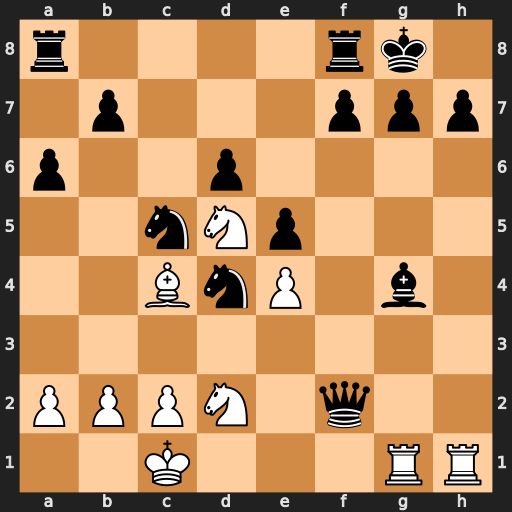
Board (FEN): r4rk1/1p3ppp/p2p4/2nNp3/2BnP1b1/8/PPPN1q2/2K3RR
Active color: w
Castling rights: -
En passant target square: -
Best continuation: Ne7+ Kh8 Rxh7+ Kxh7 Rh1+ Qh4 Rxh4+ Bh5 Rxh5#